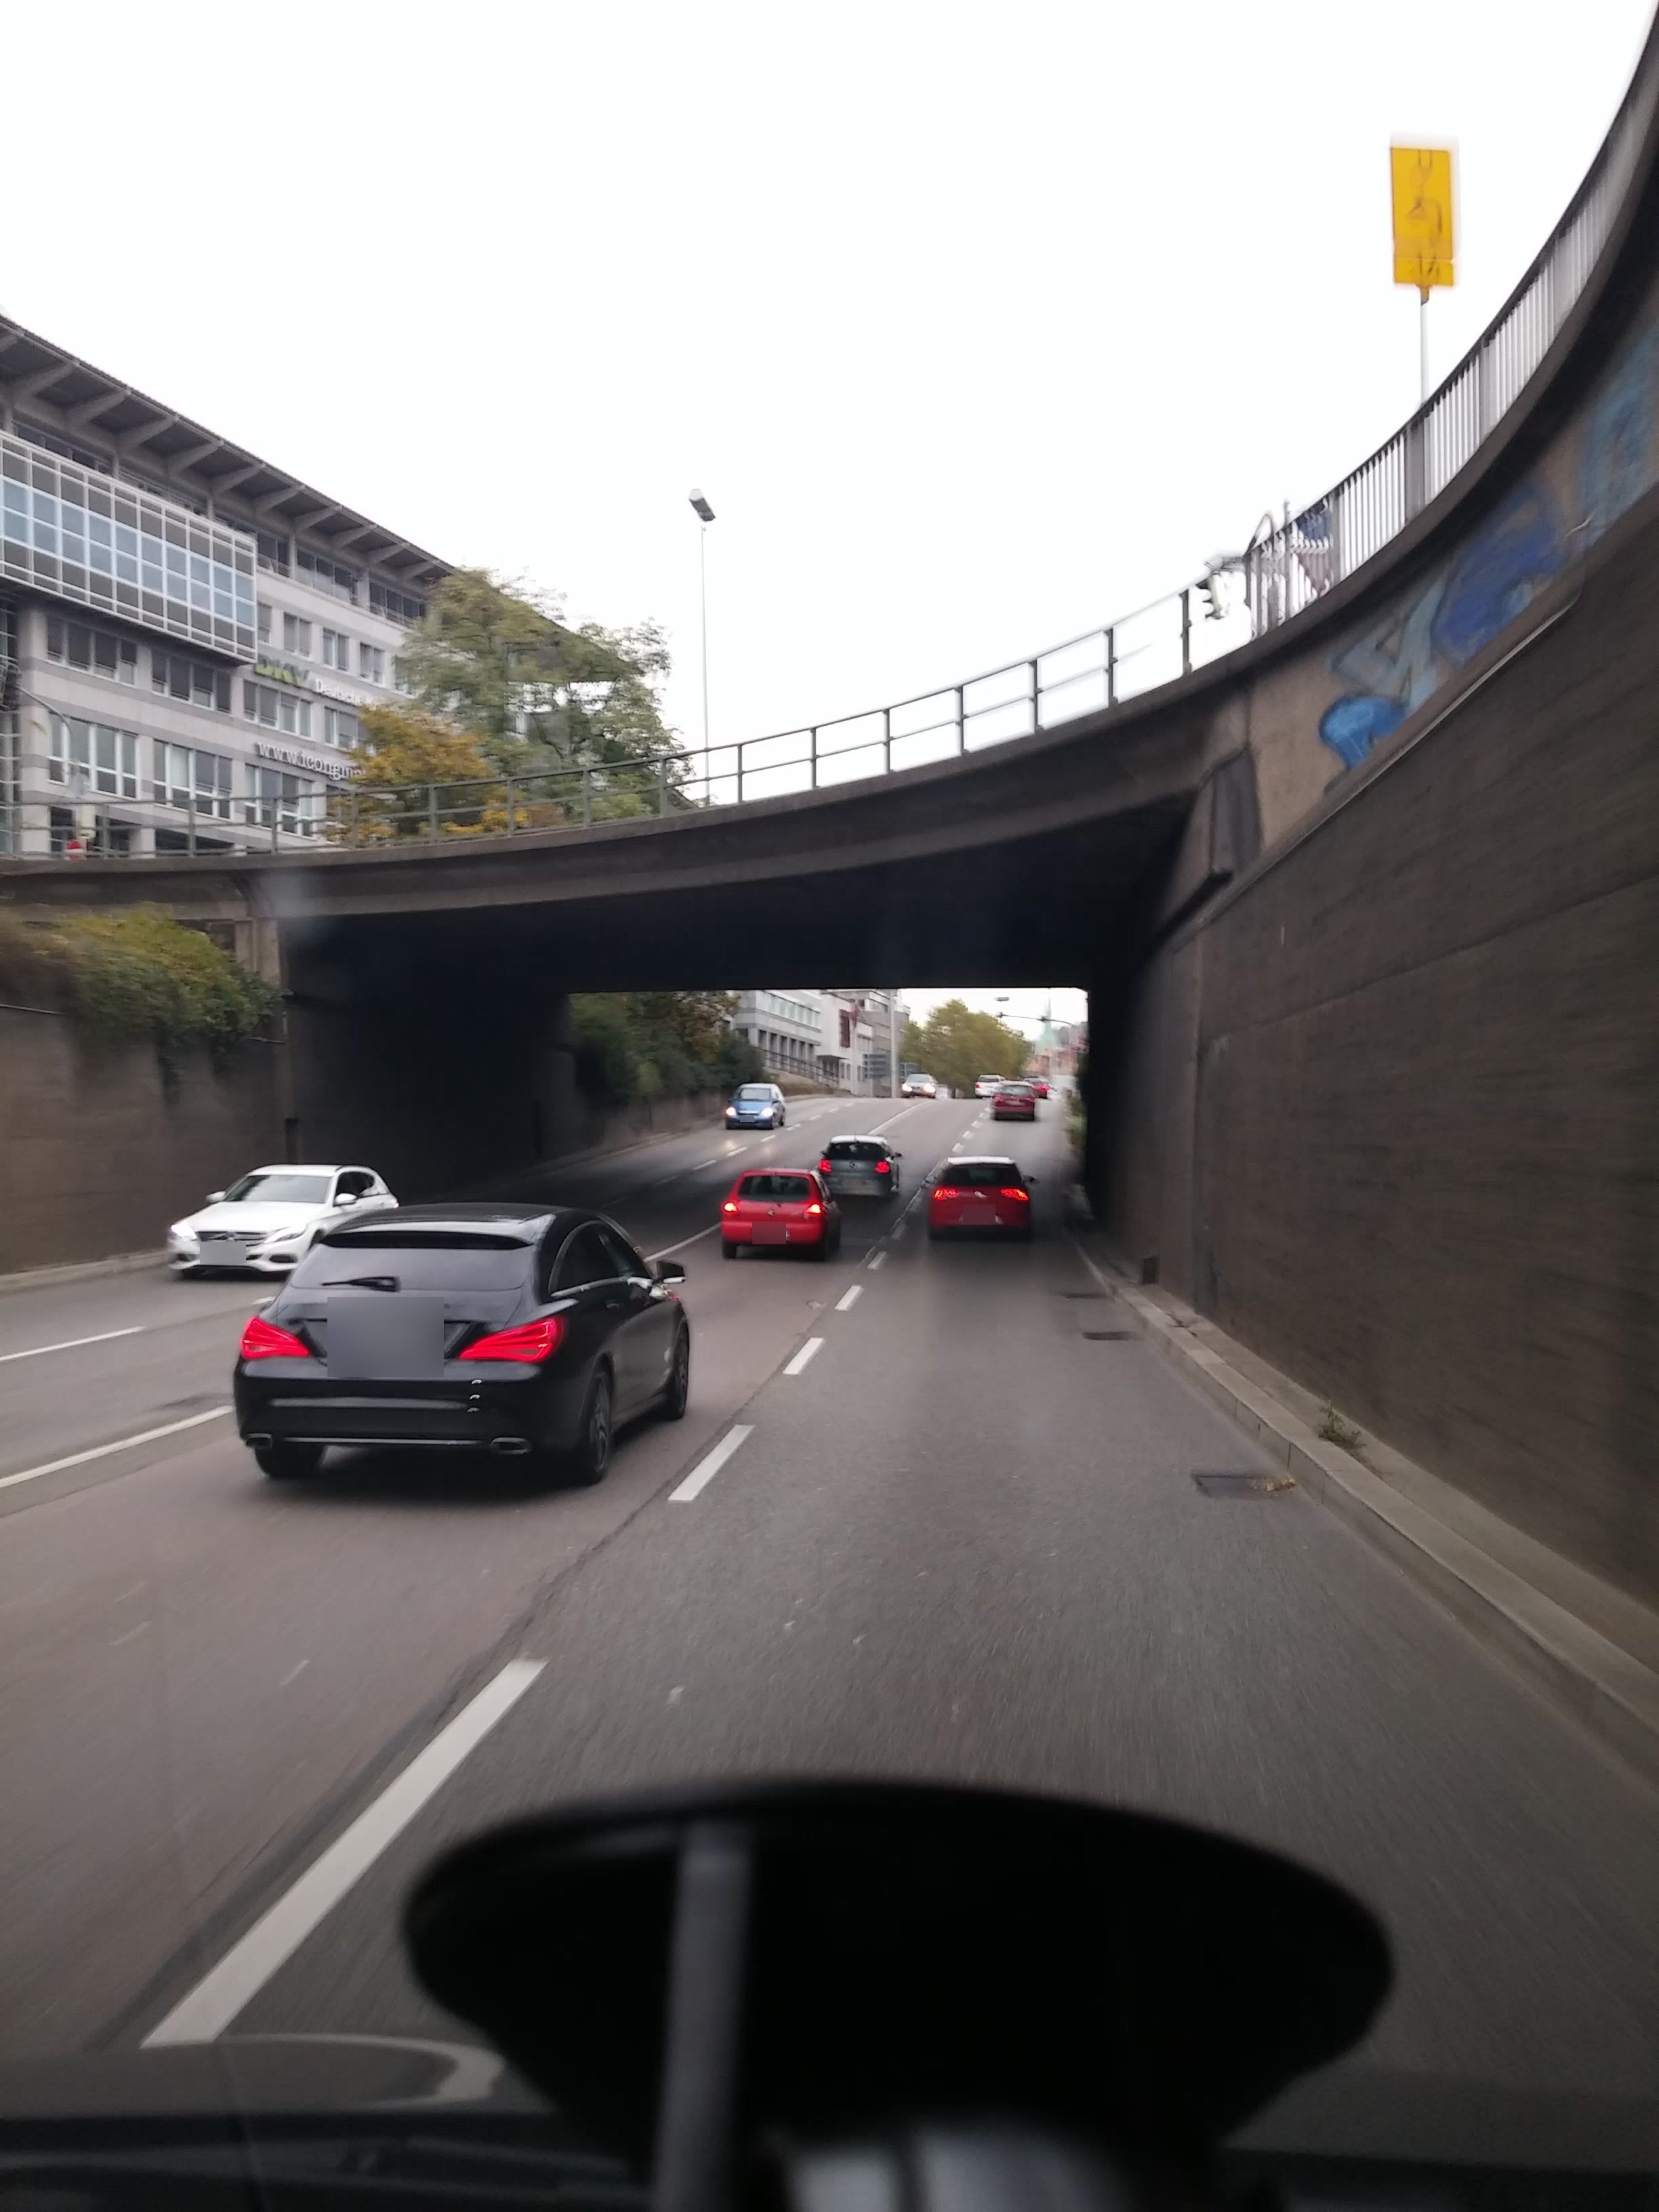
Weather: cloudy
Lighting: day
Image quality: slightly poor
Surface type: driving surface
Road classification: primary
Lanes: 4
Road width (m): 13
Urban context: urban centre
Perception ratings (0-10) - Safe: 1.62, Lively: 4.01, Beautiful: 2.51, Boring: 1.66, Depressing: 2.82, Wealthy: 2.78